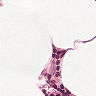
Metastatic tissue present: no